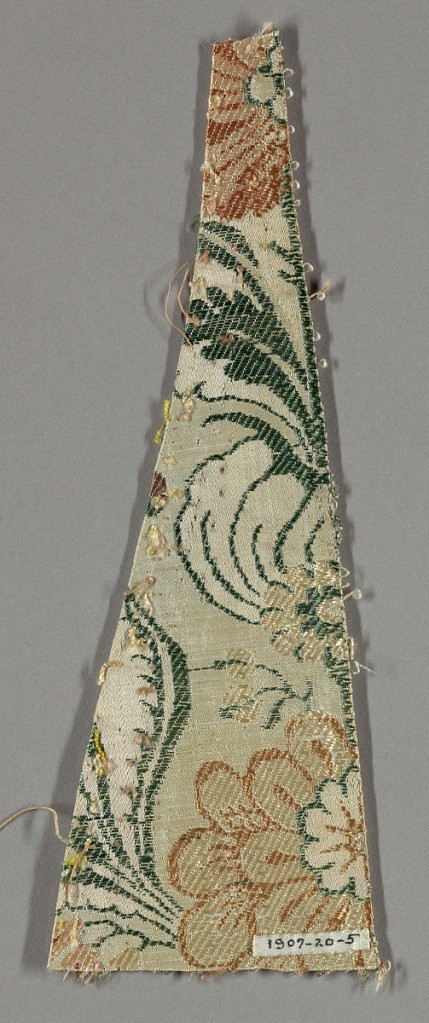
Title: Fragment
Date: early 18th century
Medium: silk Technique: plain weave with supplementary weft patterning (brocaded)
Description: Triangular shaped silk textile fragment showing incomplete design of florals in coral, pink, green, and purple secondary wefts.